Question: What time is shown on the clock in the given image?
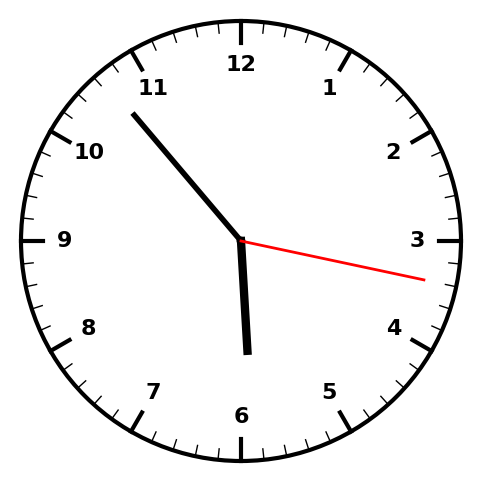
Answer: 05:53:17